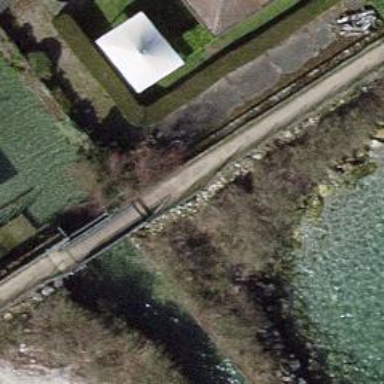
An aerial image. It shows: Path with unpaved surface that crosses over bridge.